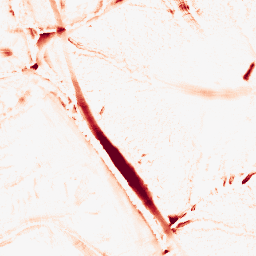
Category: morphological
Decomposition family: morphological_diamond
Decomposition parameters: operation: opening
radius: 15
Upsampling method: lanczos
Upsampling parameters: scale: 4
Upsampling scale: 4